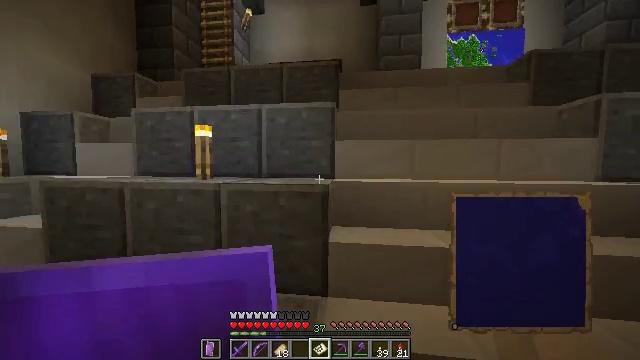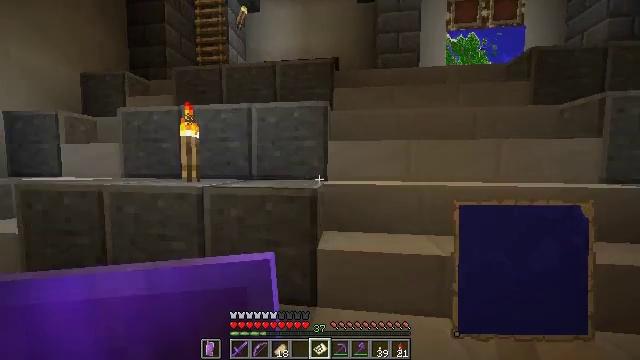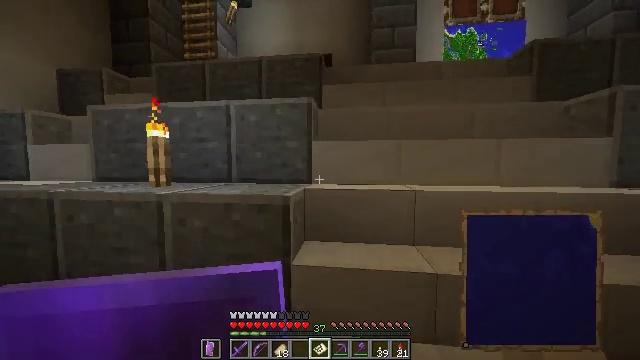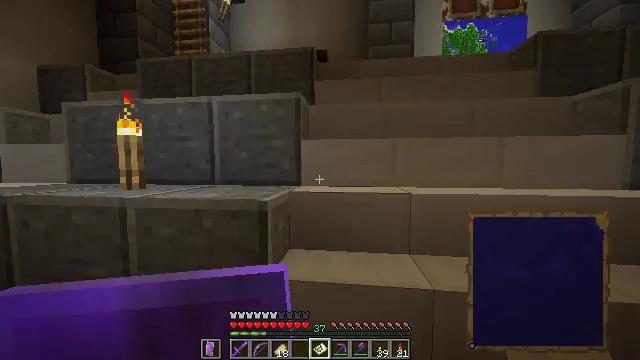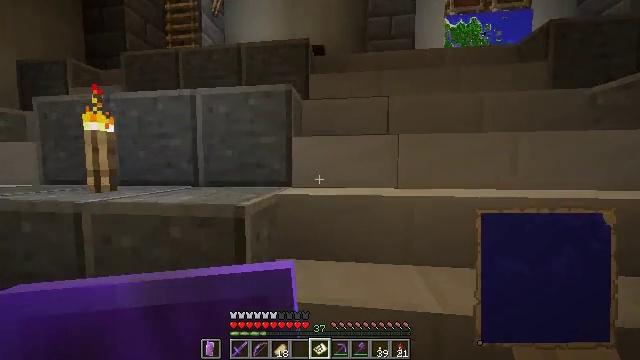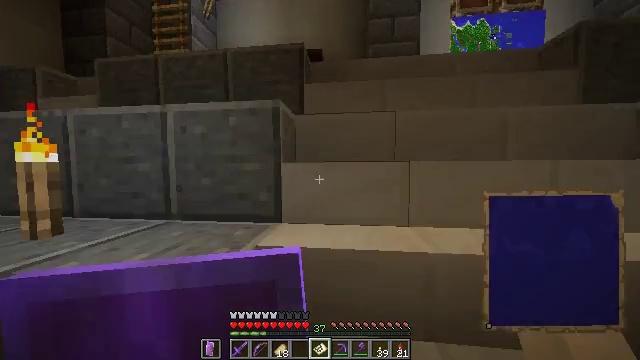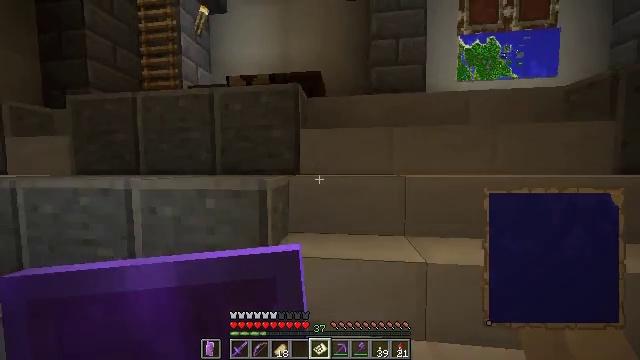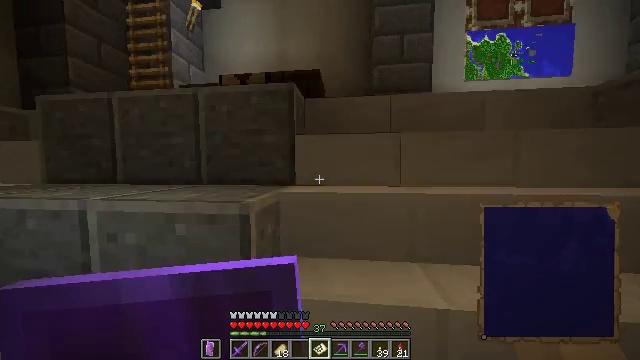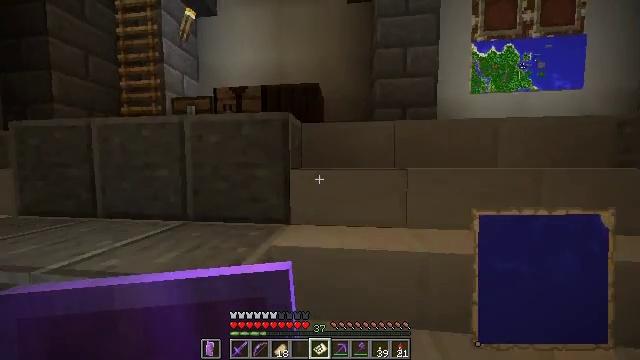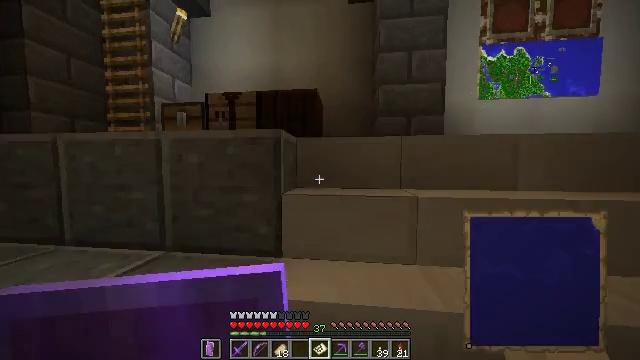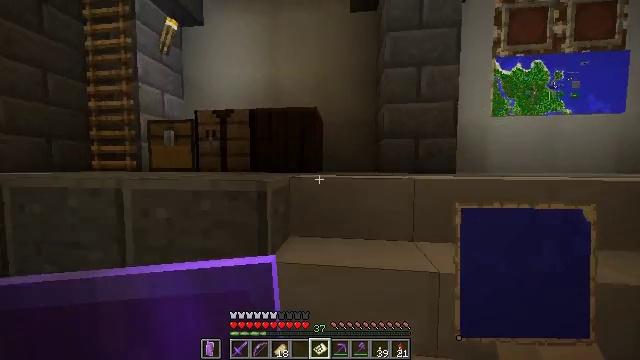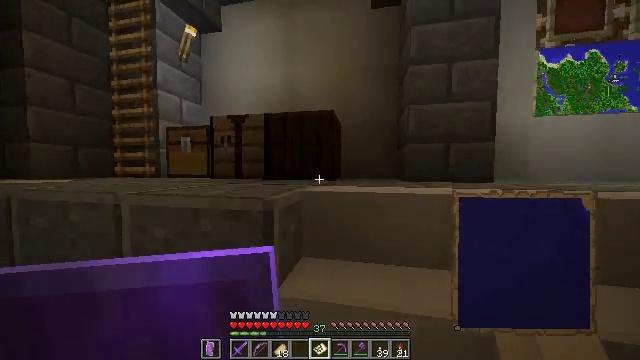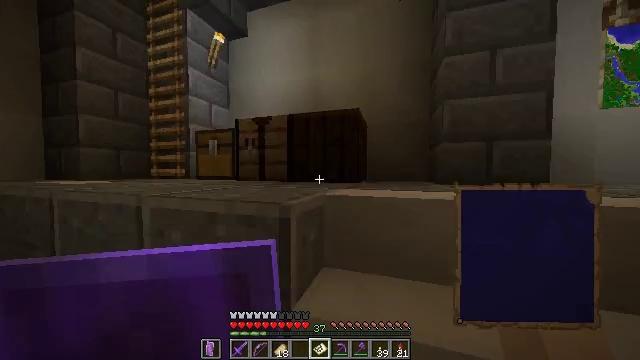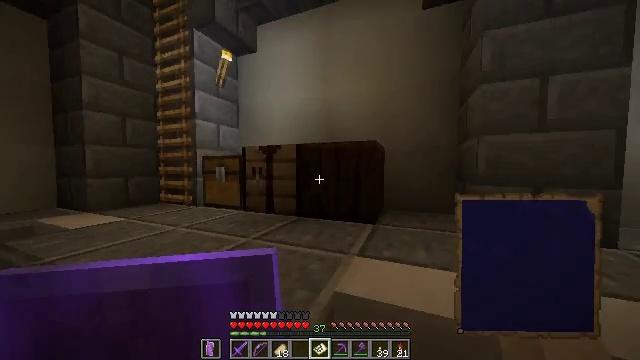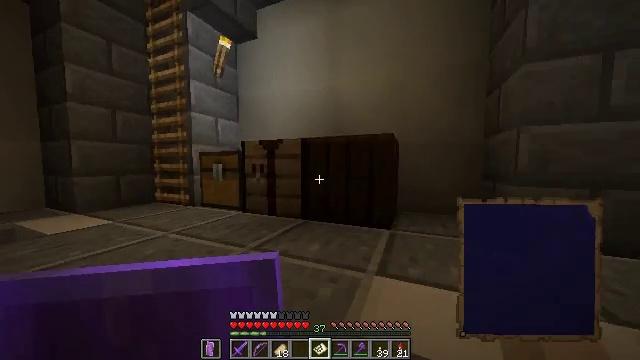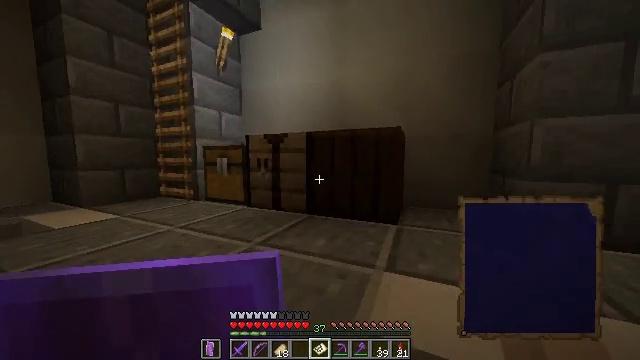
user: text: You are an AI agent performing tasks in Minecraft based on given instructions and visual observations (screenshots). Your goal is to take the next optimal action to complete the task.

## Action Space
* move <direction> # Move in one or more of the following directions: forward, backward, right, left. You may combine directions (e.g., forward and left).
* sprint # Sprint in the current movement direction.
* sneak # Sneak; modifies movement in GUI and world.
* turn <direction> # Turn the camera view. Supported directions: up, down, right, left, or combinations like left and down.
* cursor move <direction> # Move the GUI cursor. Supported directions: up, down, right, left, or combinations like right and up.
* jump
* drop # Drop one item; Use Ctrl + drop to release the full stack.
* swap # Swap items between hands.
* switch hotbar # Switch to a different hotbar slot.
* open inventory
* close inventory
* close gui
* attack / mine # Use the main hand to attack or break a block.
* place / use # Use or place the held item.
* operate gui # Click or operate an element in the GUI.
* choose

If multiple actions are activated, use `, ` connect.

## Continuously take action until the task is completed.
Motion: motion action
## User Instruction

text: Interact with the crafting table to make a filled map.
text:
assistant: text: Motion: move forward and move right, sprint
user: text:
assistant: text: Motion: move forward and move right, sprint
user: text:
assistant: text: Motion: move forward, sprint
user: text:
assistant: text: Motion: move forward, sprint
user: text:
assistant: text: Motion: move forward, sprint
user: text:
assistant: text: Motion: move forward, sprint
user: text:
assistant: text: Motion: move forward, sprint
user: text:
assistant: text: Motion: move forward, sprint
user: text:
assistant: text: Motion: move forward, sprint
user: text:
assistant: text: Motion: move forward, sprint
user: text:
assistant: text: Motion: move forward, sprint, turn left
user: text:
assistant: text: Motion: move forward, sprint, turn left
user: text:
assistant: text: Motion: move forward, sprint, turn left
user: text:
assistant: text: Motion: move forward, sprint, turn left and down
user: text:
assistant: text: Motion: move forward, sprint, turn down
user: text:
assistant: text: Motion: move forward, sprint, turn left and down
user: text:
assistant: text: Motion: move forward, sprint, turn left and down
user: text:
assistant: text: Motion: move forward, sprint, turn left and down
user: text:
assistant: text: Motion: move forward, sprint, turn left and down
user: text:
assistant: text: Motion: move forward, sprint, turn left and down
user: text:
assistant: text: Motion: move forward, sprint, turn left and down
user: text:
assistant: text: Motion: move forward, sprint, turn left and down
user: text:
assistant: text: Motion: turn down
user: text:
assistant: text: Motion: turn right and down
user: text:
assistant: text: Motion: turn right
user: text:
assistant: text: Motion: turn right and up
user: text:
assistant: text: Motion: turn right and up
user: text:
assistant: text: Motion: turn right and up
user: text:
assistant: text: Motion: move forward, turn right and up
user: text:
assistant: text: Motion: move forward, turn right and up, jump